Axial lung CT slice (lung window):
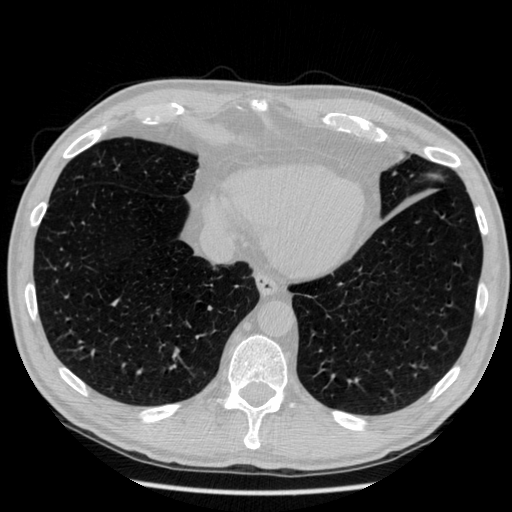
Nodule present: no